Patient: sex F, age 67
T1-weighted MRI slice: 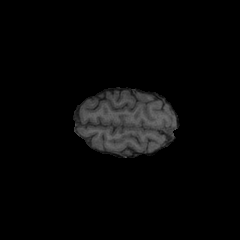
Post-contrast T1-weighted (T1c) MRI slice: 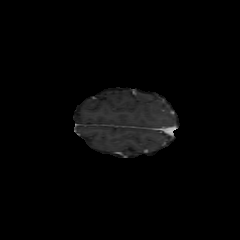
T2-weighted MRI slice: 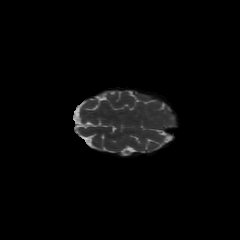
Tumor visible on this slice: no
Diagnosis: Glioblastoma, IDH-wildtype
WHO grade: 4